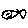
Label: fish